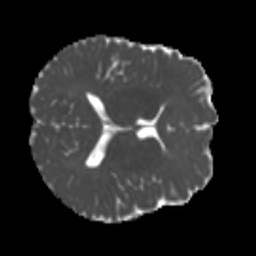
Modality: MD
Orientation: axial
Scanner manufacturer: siemens
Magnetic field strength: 3 T
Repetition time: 4 s
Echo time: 0.0594 s